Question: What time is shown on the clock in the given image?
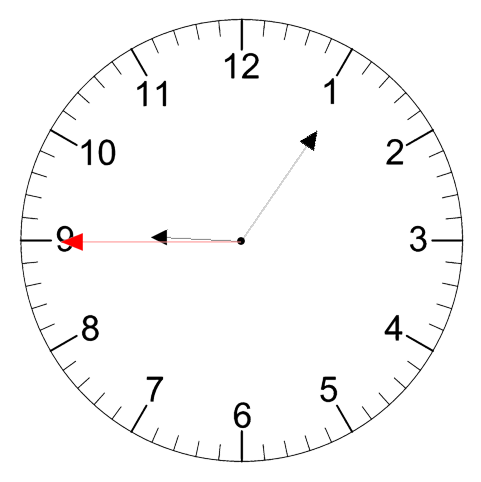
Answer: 09:05:45